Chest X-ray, PA view. Patient: 57 years old, sex F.
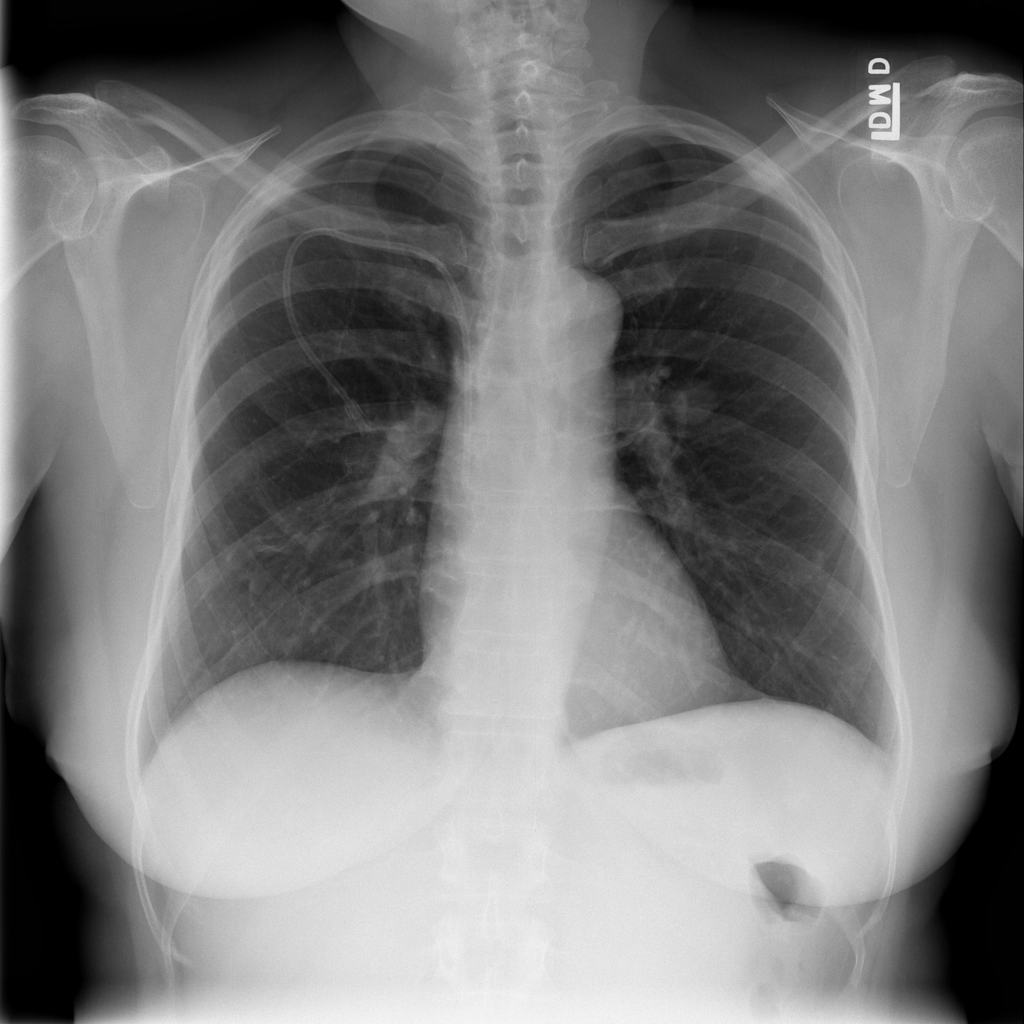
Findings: Infiltration, Nodule